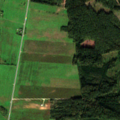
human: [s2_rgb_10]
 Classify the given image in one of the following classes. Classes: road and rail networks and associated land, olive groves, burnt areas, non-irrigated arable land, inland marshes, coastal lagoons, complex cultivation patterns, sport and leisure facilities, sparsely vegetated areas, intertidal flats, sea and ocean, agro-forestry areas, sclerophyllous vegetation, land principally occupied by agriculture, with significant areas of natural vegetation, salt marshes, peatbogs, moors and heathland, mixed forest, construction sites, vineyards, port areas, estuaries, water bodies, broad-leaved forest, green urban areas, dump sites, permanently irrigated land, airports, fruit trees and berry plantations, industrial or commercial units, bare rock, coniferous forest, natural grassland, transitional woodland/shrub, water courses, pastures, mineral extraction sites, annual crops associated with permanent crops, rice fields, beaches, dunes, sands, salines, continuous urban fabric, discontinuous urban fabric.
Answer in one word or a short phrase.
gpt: non-irrigated arable land, land principally occupied by agriculture, with significant areas of natural vegetation, coniferous forest, transitional woodland/shrub